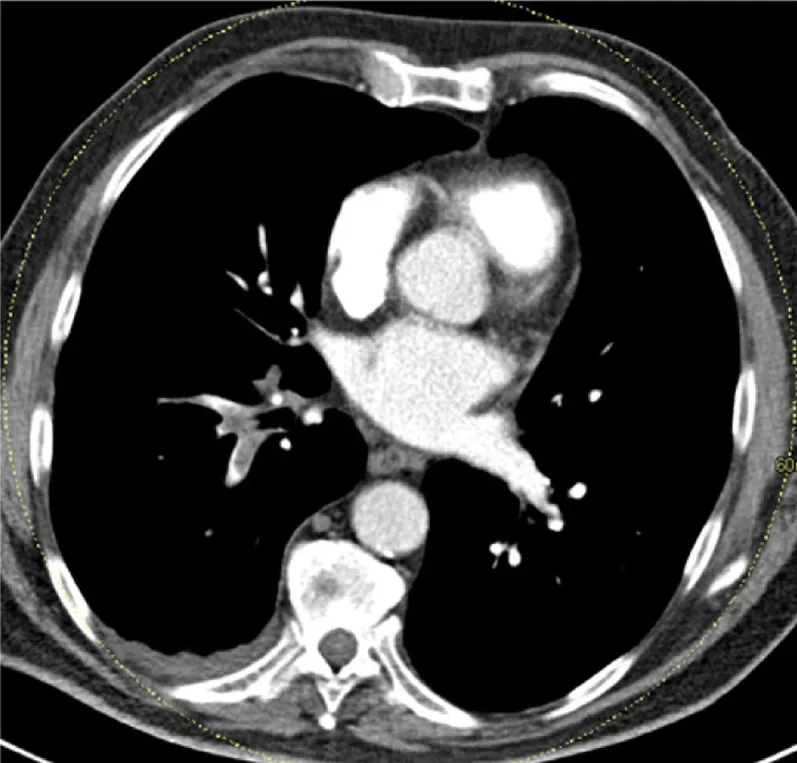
CT angiography with pathognomonic arterial filling defects.
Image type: radiology (ct)